Question: I need to run an application on the server. I have an executable file, which runs perfectly well on my own permissions through terminal services. It also runs well on my own machine through the asp.net when I run the site with my VS.
When I tried running my site on the real IIS it just hanged. I tried changing the credentials of the StartInfo to my own, and also tried Impresonate=true in the web.config to myself. In both cases it still didn't work.
I keep getting the following error (when run under my credentials and entering the server on /console)

I also have "Allow service to interact with desktop" checked in the IIS options.
Anyone here knows what I am missing? Some option I should check, or maybe some other way of doing what I need?
Thanks.
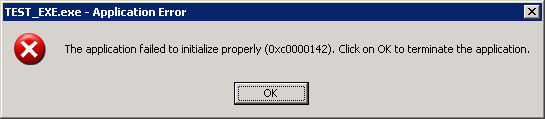
Answer: Try creating a new app pool with a a new admin account. If that works remove the user from the admin group and create a new group with the necessary permissions for the app.